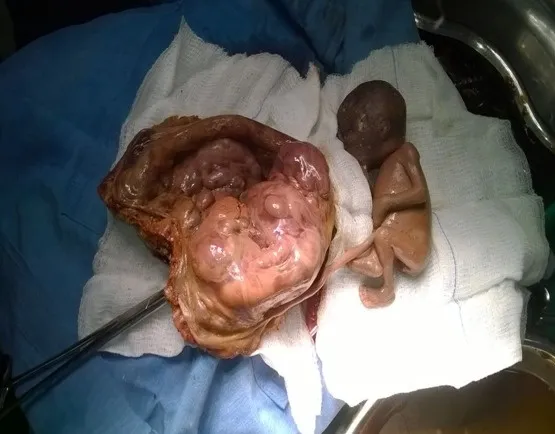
The placenta and the fetus.
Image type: medical_photograph (other_medical_photograph)